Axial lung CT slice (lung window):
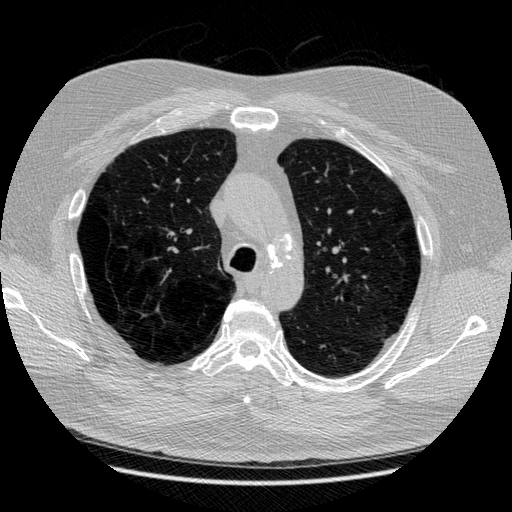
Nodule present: no